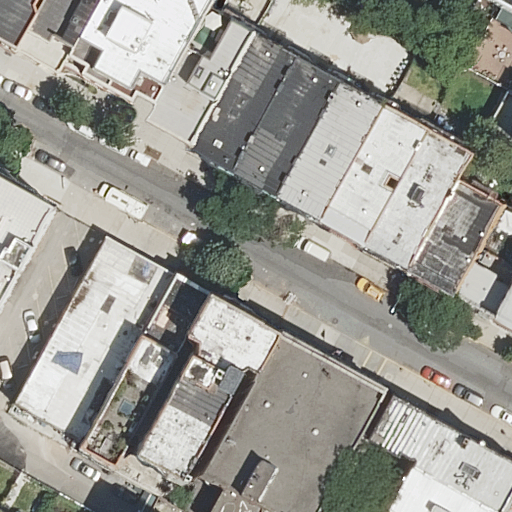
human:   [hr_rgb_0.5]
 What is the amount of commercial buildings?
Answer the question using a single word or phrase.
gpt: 0

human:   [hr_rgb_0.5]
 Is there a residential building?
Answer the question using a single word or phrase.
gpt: yes

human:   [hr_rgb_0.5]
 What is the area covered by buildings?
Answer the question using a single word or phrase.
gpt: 4558m2

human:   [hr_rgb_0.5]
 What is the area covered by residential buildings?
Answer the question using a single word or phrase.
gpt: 4442m2

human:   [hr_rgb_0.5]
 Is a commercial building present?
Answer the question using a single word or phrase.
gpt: no

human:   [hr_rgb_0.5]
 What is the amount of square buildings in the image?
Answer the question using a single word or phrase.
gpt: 0

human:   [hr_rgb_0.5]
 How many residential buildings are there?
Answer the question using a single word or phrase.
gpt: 22

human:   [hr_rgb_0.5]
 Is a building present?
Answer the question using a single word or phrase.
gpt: yes

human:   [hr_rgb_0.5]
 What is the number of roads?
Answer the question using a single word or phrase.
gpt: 3

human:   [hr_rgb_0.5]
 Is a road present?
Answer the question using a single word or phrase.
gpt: yes

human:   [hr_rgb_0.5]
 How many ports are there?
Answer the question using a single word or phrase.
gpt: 0

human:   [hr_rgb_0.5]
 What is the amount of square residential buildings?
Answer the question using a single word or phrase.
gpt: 0

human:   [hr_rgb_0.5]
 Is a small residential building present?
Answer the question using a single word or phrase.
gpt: yes

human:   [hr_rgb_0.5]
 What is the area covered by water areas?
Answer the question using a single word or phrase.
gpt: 0m2

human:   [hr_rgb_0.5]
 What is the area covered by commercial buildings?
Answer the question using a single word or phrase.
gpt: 0m2

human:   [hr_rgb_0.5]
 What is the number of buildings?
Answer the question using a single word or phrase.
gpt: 23

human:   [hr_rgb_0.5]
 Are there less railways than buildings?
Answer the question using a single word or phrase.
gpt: yes

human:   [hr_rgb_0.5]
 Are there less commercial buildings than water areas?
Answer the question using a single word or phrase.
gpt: no

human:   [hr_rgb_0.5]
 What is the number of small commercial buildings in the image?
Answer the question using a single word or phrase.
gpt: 0

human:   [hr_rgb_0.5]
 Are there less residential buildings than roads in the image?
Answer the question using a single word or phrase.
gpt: no

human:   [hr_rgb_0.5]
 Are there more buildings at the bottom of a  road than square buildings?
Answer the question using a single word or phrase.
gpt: yes

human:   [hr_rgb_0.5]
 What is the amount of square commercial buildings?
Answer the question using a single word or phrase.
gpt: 0

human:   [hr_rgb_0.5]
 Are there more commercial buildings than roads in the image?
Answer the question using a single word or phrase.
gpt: no

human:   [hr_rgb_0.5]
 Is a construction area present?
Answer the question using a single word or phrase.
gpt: no

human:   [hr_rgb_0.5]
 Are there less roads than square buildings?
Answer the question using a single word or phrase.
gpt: no

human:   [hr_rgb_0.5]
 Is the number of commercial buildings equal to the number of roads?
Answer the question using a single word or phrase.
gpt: no

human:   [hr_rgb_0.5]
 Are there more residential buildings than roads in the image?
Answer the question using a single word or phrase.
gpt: yes

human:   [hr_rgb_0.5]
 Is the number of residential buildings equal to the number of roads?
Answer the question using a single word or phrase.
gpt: no

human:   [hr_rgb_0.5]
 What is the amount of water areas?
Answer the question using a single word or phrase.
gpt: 0

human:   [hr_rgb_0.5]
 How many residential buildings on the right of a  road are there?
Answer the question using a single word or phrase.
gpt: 19

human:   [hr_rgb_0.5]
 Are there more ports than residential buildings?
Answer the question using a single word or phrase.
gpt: no

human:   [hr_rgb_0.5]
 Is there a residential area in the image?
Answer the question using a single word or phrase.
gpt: no

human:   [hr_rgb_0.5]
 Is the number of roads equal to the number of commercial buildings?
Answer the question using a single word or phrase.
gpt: no

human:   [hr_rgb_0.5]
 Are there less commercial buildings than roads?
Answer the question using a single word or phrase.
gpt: yes

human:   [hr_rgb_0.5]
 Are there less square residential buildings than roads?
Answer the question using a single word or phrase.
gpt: yes

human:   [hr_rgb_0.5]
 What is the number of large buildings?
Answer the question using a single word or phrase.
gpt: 1

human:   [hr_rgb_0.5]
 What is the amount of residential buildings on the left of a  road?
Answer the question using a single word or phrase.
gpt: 6

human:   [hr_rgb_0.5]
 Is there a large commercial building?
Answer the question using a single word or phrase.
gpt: no

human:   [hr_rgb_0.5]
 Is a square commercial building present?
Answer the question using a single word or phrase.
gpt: no

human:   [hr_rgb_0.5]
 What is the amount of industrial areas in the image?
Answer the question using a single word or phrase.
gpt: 0

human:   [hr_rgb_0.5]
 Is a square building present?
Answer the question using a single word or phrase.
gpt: no

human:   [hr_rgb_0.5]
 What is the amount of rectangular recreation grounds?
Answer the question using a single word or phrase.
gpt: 0

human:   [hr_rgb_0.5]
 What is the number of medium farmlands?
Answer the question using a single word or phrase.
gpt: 0

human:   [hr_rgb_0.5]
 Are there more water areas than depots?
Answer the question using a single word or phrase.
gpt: no

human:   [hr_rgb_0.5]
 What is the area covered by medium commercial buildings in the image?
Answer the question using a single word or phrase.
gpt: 0m2

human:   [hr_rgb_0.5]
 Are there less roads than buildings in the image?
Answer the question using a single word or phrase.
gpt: yes

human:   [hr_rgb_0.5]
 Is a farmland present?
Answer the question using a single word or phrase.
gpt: no

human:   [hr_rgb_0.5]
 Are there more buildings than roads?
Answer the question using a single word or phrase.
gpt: yes

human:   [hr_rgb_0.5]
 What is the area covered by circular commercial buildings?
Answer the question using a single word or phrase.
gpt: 0m2

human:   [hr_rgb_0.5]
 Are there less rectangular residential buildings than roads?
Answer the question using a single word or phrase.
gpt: no

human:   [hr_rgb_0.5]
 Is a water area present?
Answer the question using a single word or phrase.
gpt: no

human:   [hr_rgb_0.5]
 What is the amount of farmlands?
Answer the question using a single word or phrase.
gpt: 0

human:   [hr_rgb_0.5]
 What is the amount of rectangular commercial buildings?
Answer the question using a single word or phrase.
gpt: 0

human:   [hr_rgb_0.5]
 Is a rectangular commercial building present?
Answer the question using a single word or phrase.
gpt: no

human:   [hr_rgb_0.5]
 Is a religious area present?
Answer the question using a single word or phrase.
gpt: no

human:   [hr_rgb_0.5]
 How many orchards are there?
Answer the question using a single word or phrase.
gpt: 0

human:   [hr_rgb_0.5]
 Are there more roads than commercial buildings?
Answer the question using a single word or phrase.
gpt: yes

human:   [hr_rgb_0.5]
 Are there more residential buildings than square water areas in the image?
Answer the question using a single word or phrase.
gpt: yes

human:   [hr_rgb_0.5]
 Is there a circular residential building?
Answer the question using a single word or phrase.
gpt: no

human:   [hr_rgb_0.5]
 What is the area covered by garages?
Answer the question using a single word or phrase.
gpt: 0m2

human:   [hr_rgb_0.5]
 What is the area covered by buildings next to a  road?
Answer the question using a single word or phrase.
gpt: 4558m2

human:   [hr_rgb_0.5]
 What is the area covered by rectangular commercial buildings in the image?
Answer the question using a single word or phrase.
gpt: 0m2

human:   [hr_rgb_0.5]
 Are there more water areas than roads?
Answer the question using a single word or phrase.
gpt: no

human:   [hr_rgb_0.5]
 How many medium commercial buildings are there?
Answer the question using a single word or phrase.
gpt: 0